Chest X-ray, AP view. Patient: 38 years old, sex F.
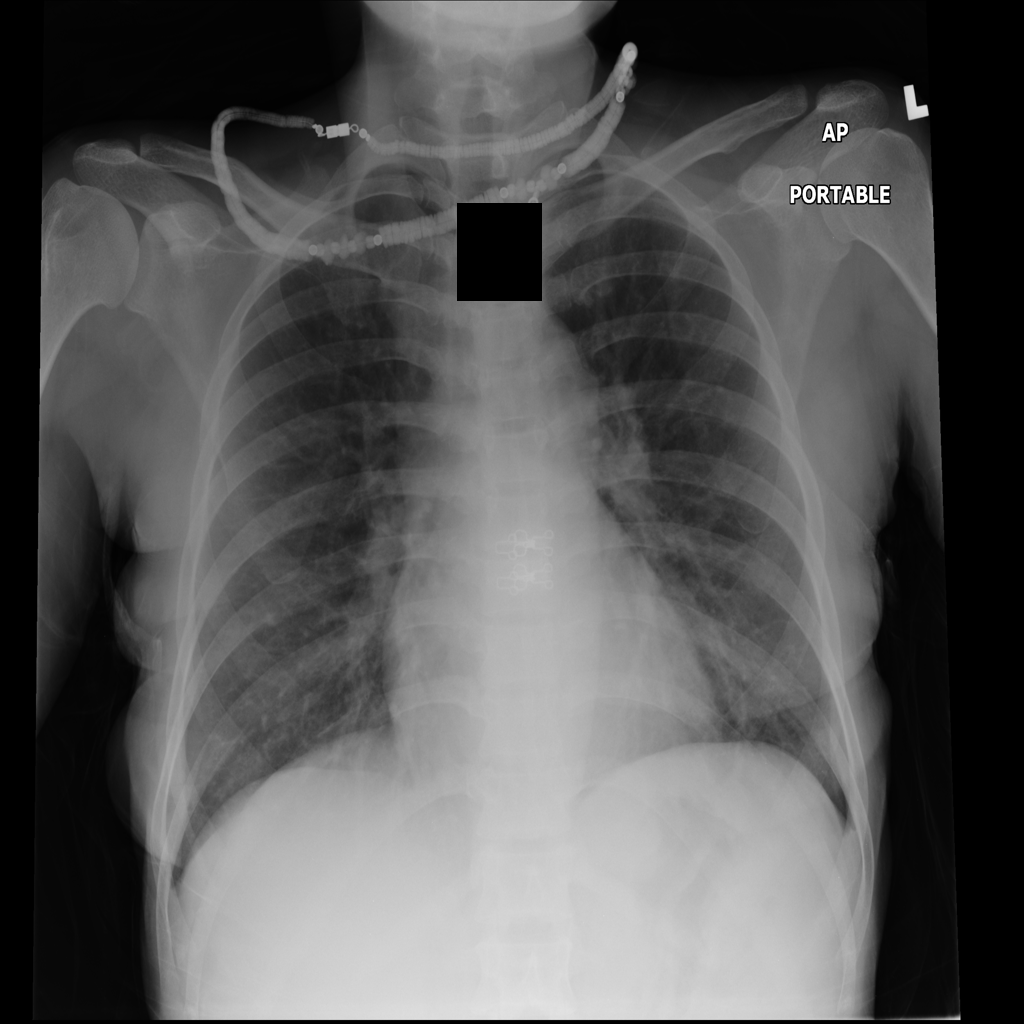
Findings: No Finding